Question: i want to realize container with map inside and implement operations of insert key/value and get value by key.
I haven't much exerience in templates usage, and cannot find a mistake.

1. Line 1:Error C2663: std::_Tree<_Traits>::find: error C2663: : 2 overloads have no legal;
2. Line 2: Error c2664: std::pair<_Ty1,_Ty2> std::_Tree<_Traits>::insert(std::pair &&): param 1 from "std::pair<_Ty1,_Ty2>" v "std::pair<_Ty1,_Ty2> &&";
So i have interface:
'''
IContainer.h
class ElemNotFound {};
template <class ElemType, class IndexType>
class IContainer
{
public:
virtual ~IContainer() {};
virtual const ElemType& GetElem( const IndexType& index ) const throw ( ElemNotFound ) = 0;
virtual void PutElem( const IndexType& index, const ElemType& elem ) throw () = 0;
};
'''
And
'''
Container.h
#include <map>
#include "IContainer.h"
template <class ElemType, class IndexType>
class Container: public IContainer <ElemType, IndexType>
{
private:
typedef std::map<ElemType, IndexType> CMap;
CMap myMap;
public:
inline const ElemType& GetElem( const IndexType& index ) const throw ( ElemNotFound ) {
auto it = myMap.find(index); // line 1
if (toRet == end()) {
throw ElemNotFound();
}
return toRet->second;
}
inline void PutElem( const IndexType& index, const ElemType& elem ) throw () {
myMap.insert(make_pair(index, elem)); // line 2
}
};
int main()
{
Container < string, int> c;
c.PutElem(1, "as");
c.PutElem(2, "G");
c.GetElem(2);
return 0;
}
'''
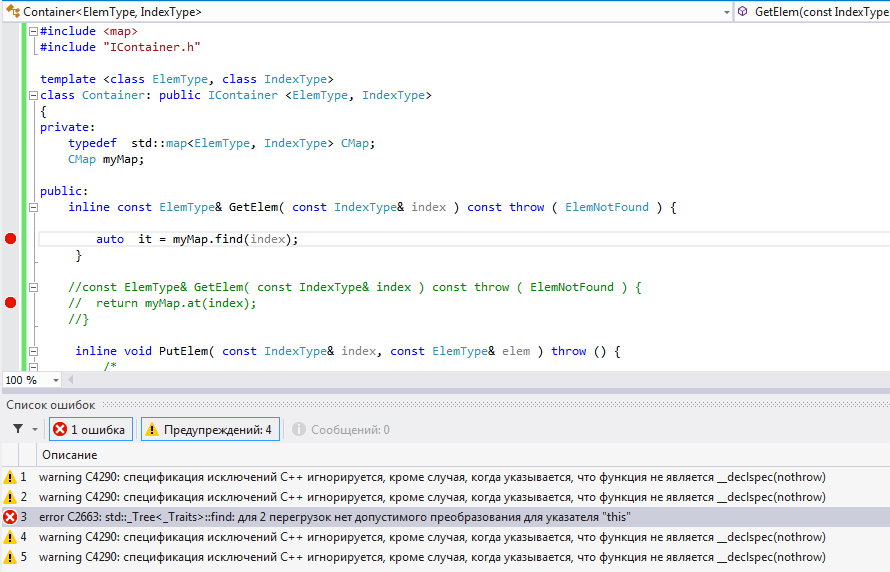
Answer: 'GetElem' is a 'const' method, so you need to get a 'const_iterator', because that is what the <URL> returns. You also need to use 'typename' because 'const_iterator' is a dependent name in this context:
'''
typename CMap::const_iterator it = myMap.find(index);
'''
You can get this automatically by using 'auto':
'''
auto it = myMap.find(index);
'''
Note that you could simplify that member function to
'''
const ElemType& GetElem( const IndexType& index ) const
{
return myMap.at(index);
}
'''
provided it is OK to return an 'std::out_of_range' exception. Also note that exception specifications are deprecated.
Besides that, 'toRet' is not declared, neither is 'end()', and the type of 'myMap' has the key and mapped type the wrong way around. There is a fixed version of your code <URL>.